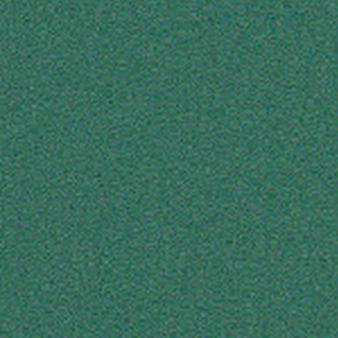
Label: other